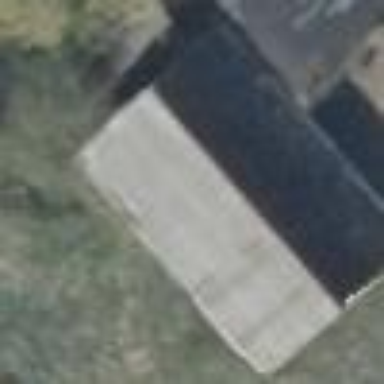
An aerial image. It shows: Rural barn.